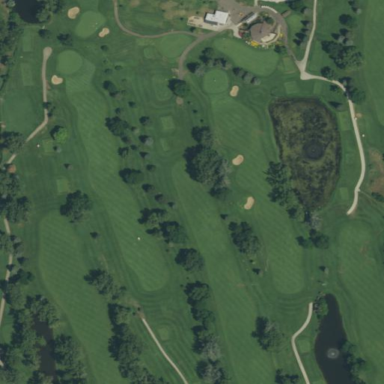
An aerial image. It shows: Golf fairway surrounded by grass.